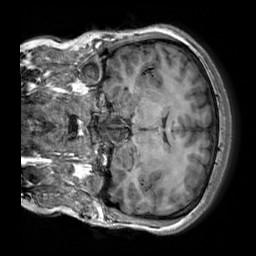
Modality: T1w
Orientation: coronal
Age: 20
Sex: female
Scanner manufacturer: siemens
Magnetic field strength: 3 T
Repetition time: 2.3 s
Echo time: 0.00303 s